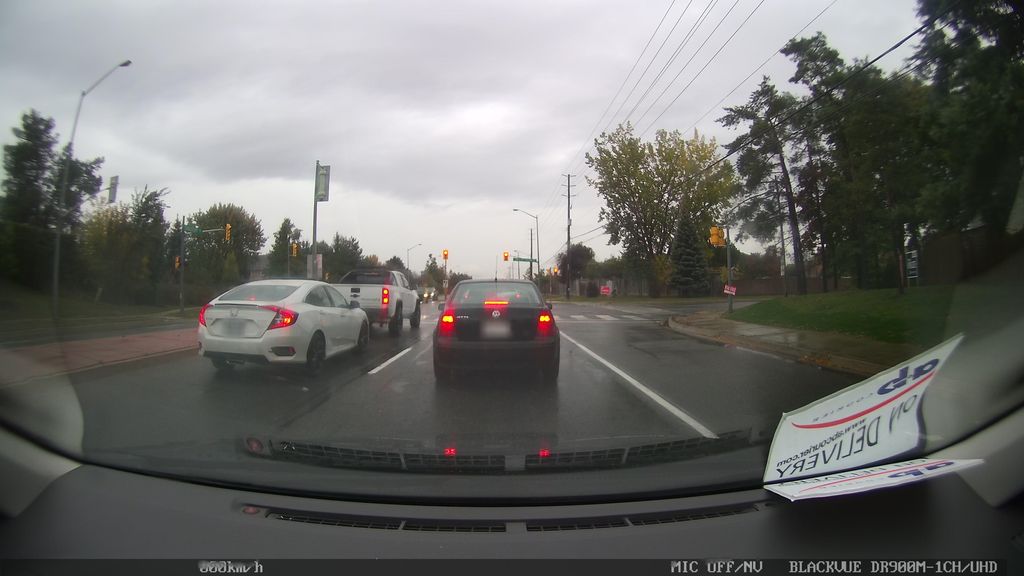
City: toronto